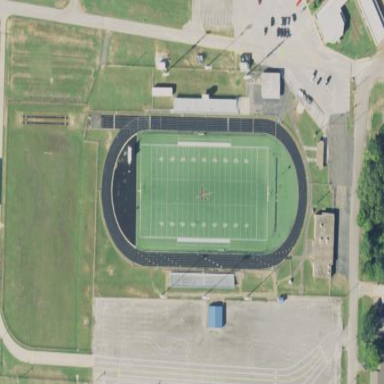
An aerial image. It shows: American football pitch.